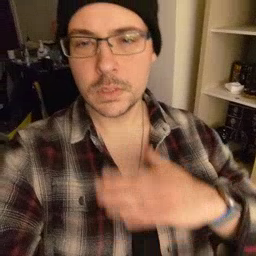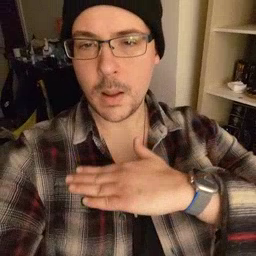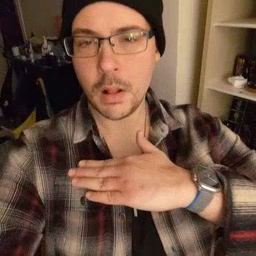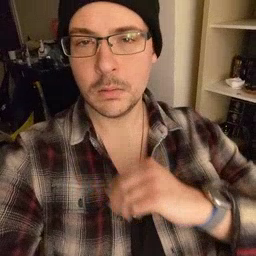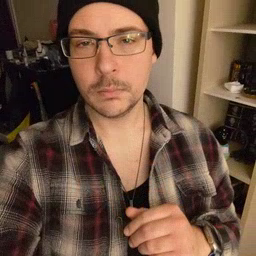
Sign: table